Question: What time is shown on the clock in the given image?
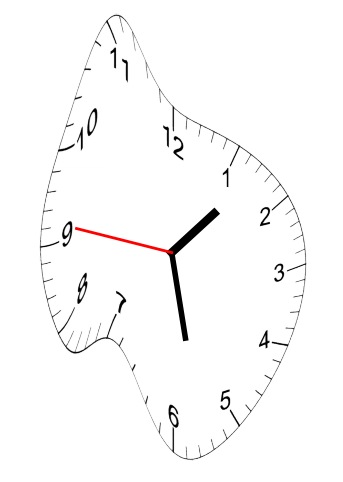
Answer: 01:27:46